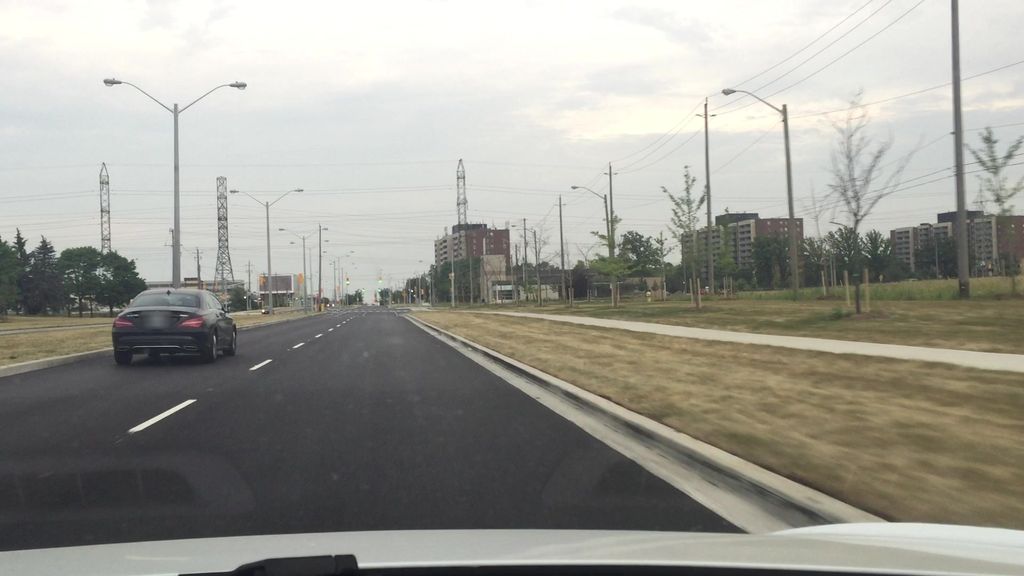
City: toronto